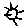
Label: sun